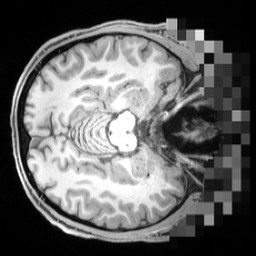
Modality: T1w
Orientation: axial
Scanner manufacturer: siemens
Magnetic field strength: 3 T
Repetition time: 2.55 s